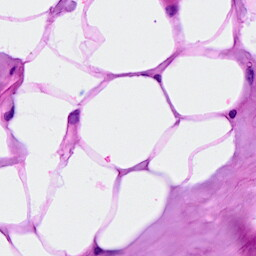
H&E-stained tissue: Breast